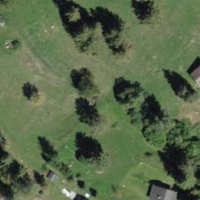
EUNIS habitat code: 24
Species observed at this site:
Sambucus racemosa
Filipendula ulmaria